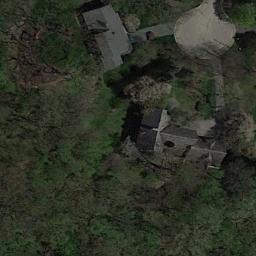
Label: residential